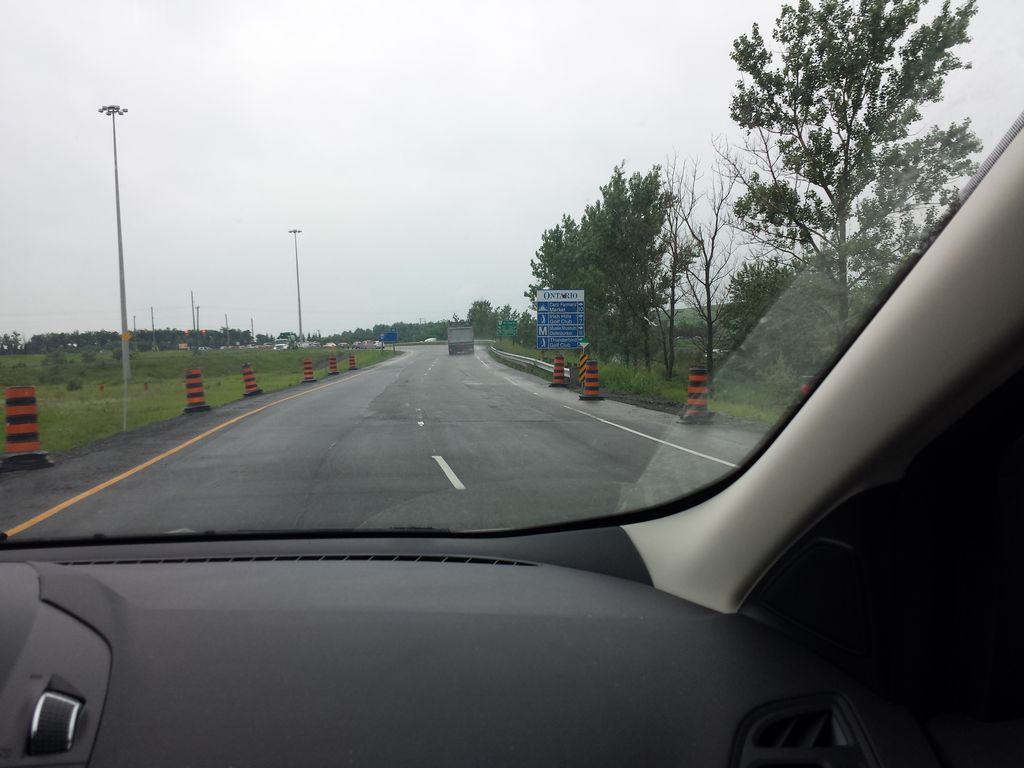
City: ottawa-gatineau